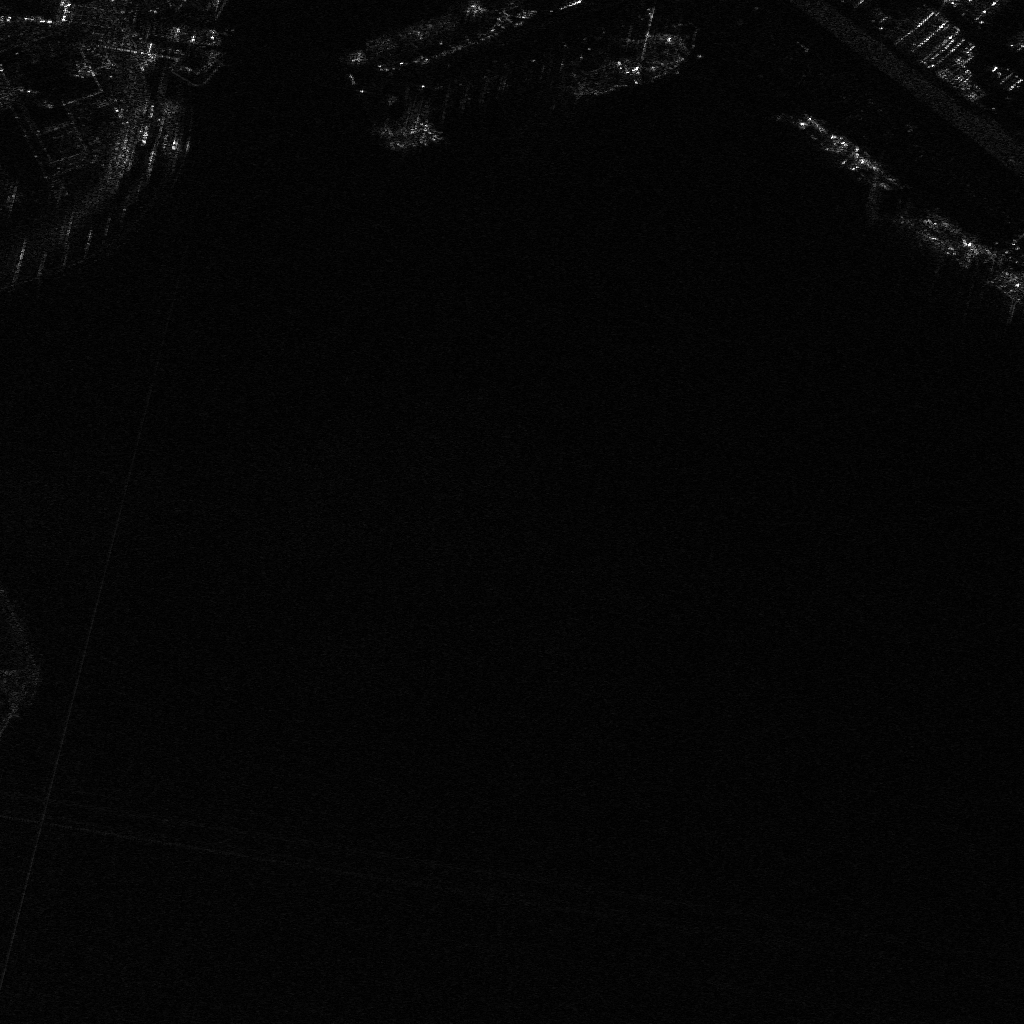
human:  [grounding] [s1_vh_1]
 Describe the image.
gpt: In the satellite image, there is  <ref>2 medium lawenforce </ref> <box>[[38, 10, 39, 14, 77], [39, 11, 41, 15, 78]]</box> located at top,  <ref>1 large container </ref> <box>[[59, 1, 62, 13, 75]]</box> located at top,  <ref>1 large container </ref> <box>[[76, 13, 87, 16, 37]]</box> located at top right.